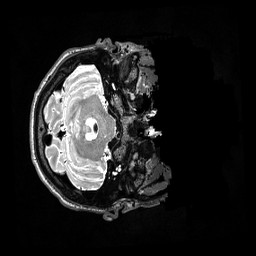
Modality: T2w
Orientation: axial
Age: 21
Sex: male
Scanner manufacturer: siemens
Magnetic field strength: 3 T
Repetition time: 3.2 s
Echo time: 0.562 s